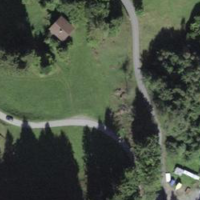
EUNIS habitat code: 24
Species observed at this site:
Roeseliana roeselii